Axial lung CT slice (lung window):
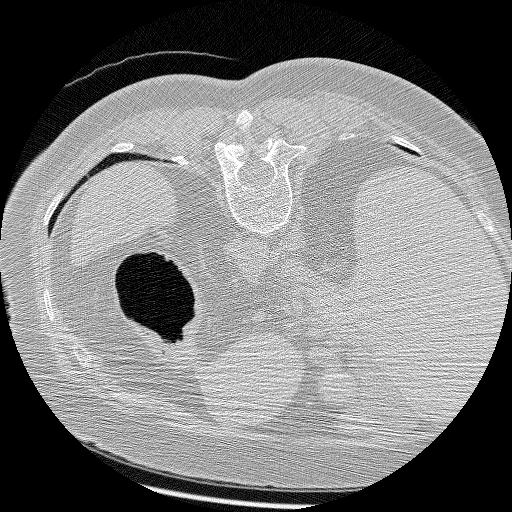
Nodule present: no